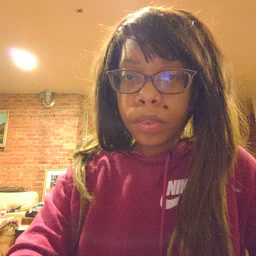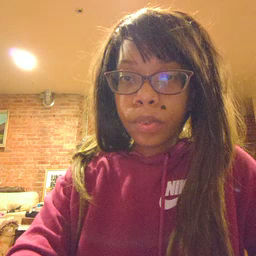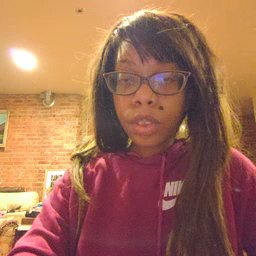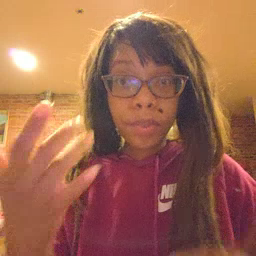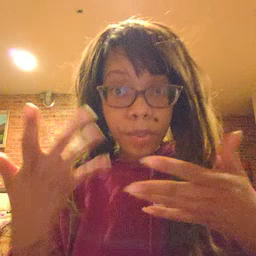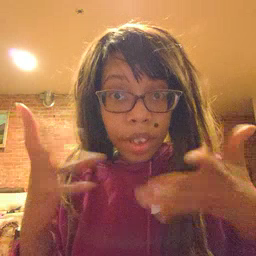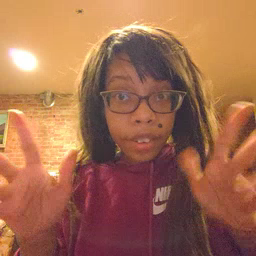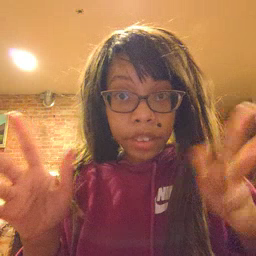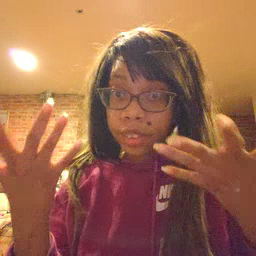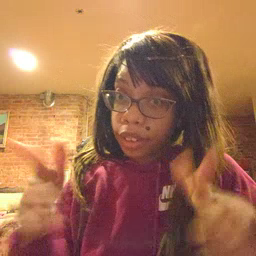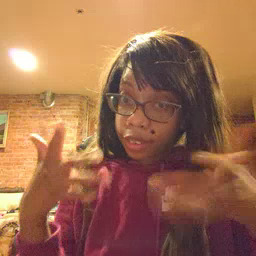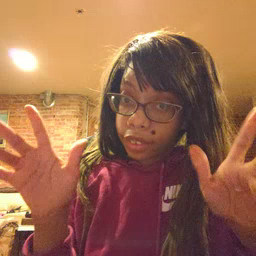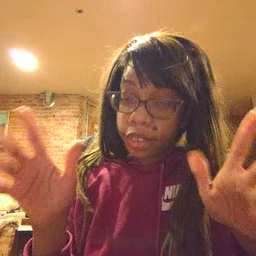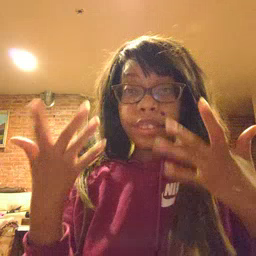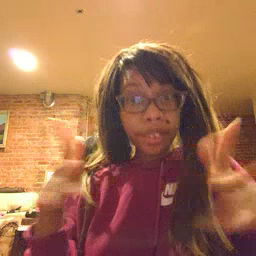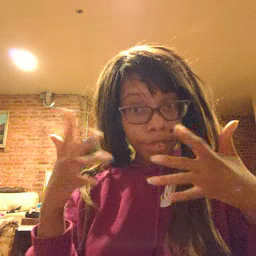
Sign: finish